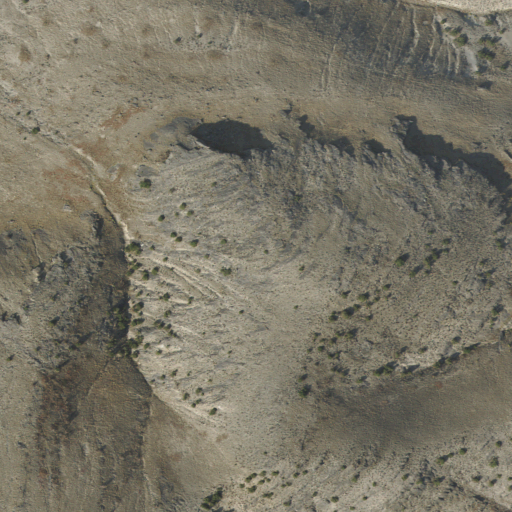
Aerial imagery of mountain in Utah named Sally Mountain containing grassland and shrub